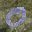
Label: 0